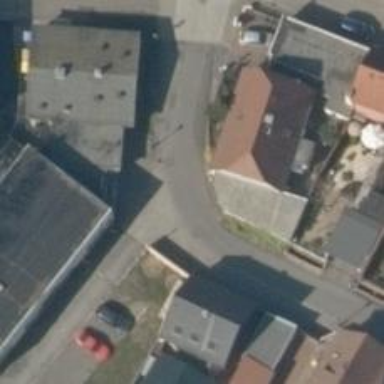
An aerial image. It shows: Living street.